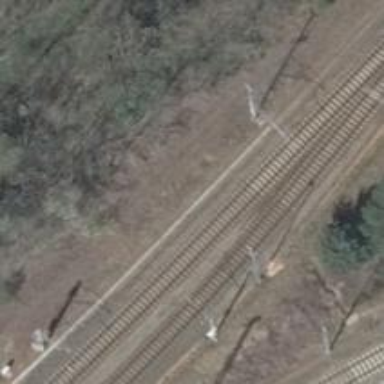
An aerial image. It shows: Railway signal.